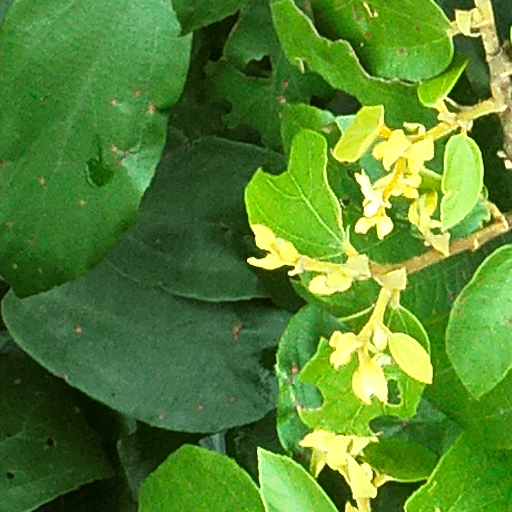
Species: Luehea seemannii
GBIF accepted scientific name: Luehea seemannii
Crown area (m\u00b2): 68.498